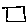
Label: square